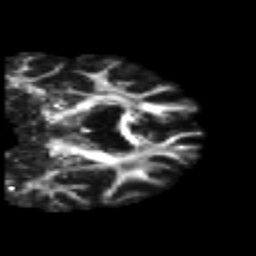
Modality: FA
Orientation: coronal
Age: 46
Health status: ill
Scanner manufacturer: philips
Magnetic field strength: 3 T
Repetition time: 9 s
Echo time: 0.127 s